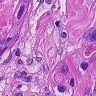
Metastatic tissue present: yes